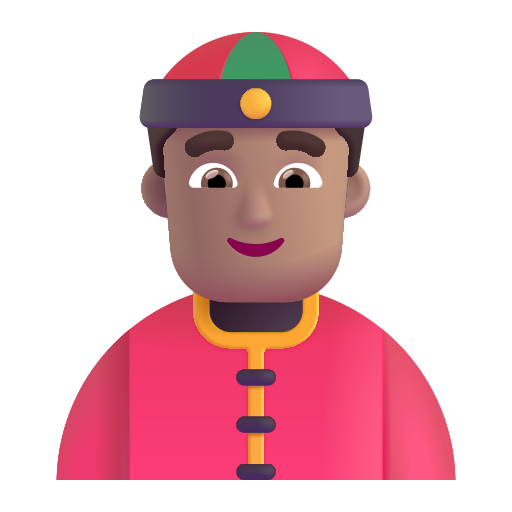
person with skullcap color